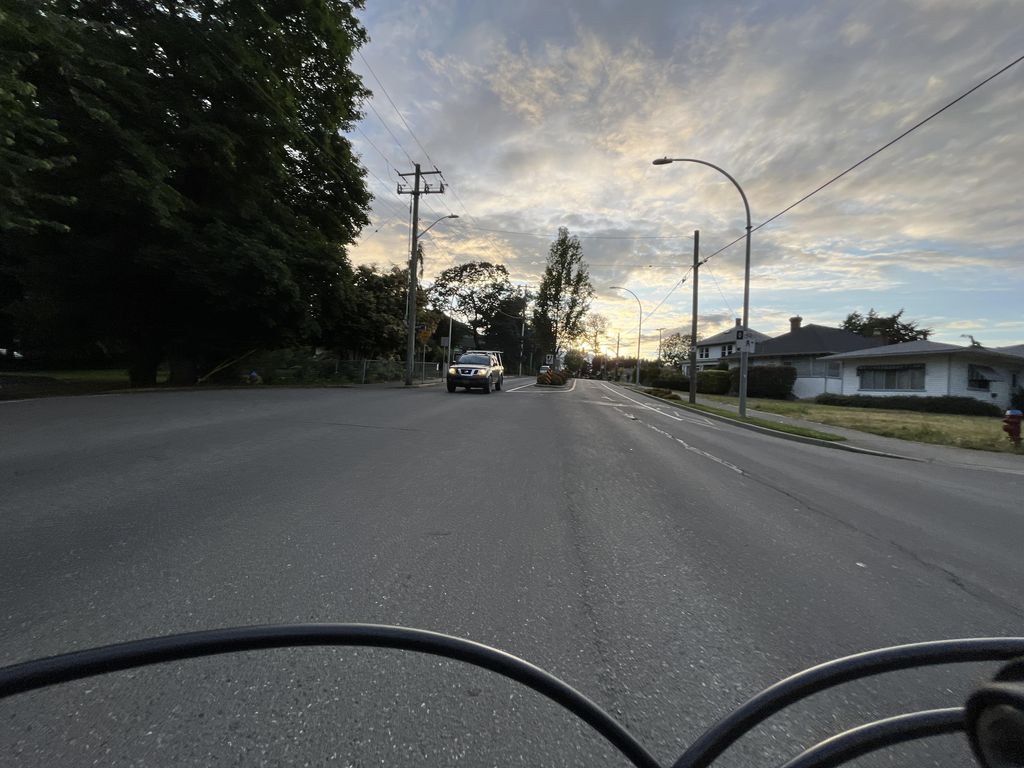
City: victoria